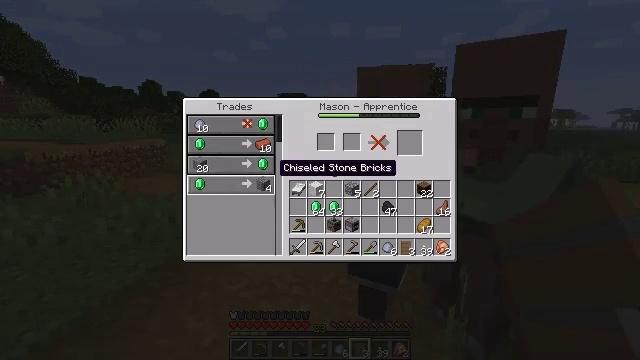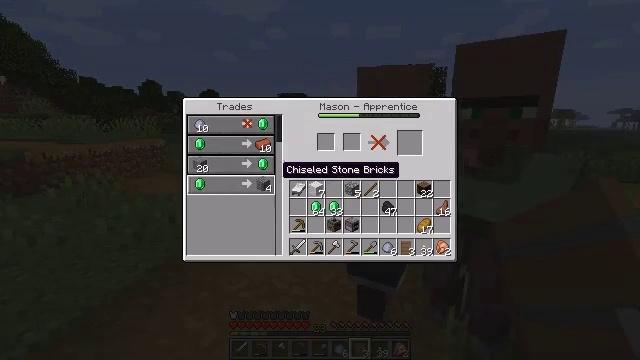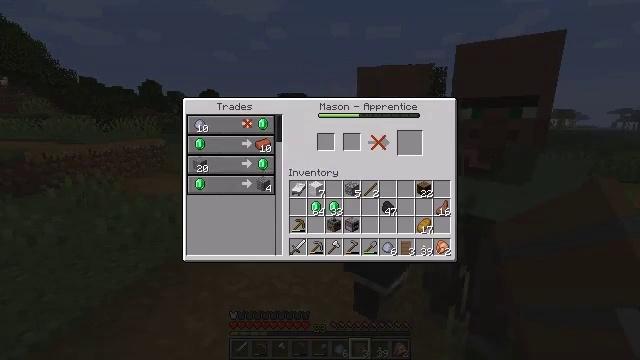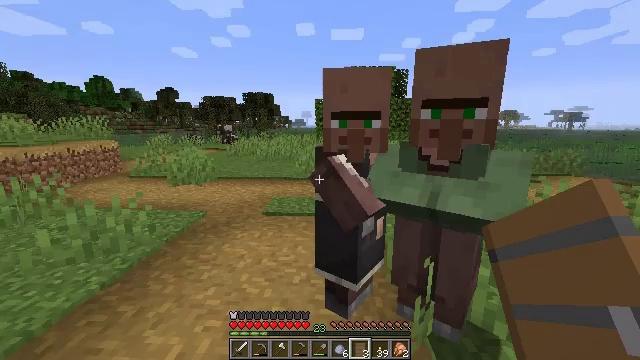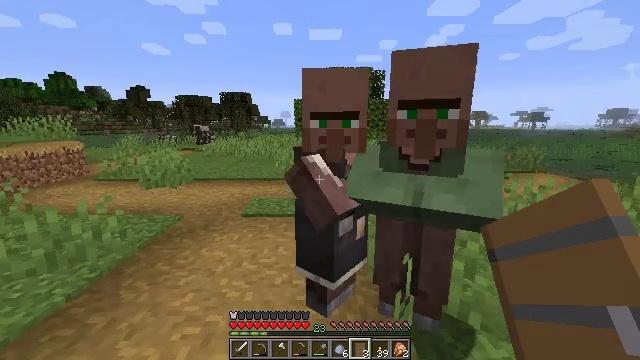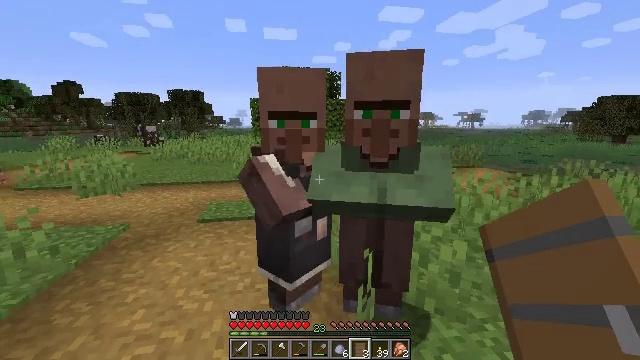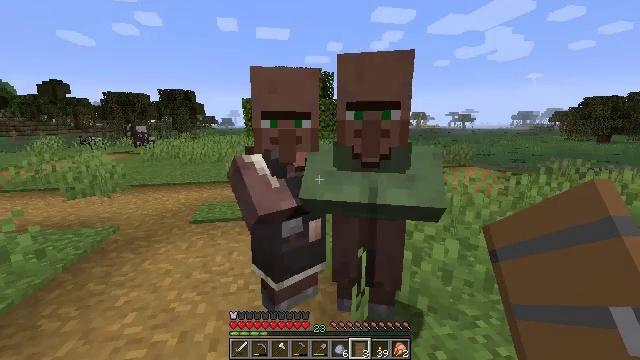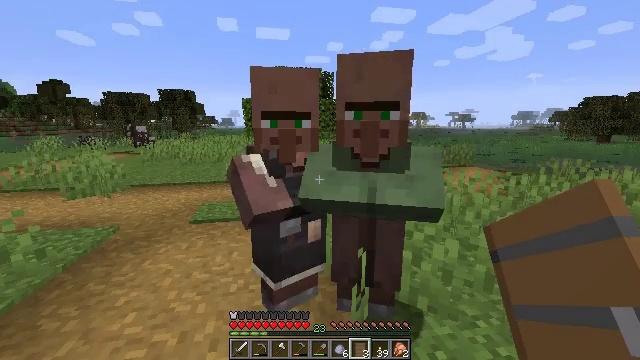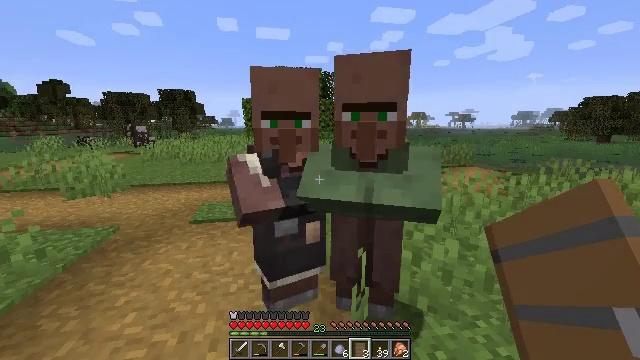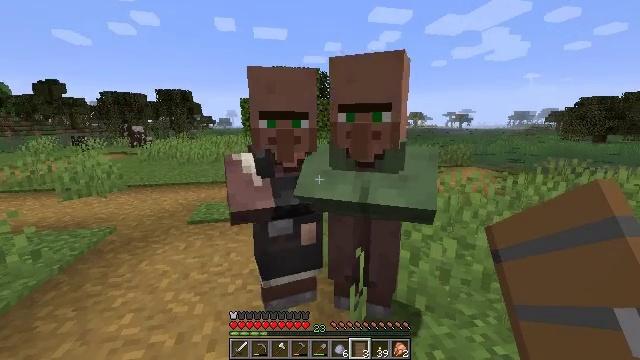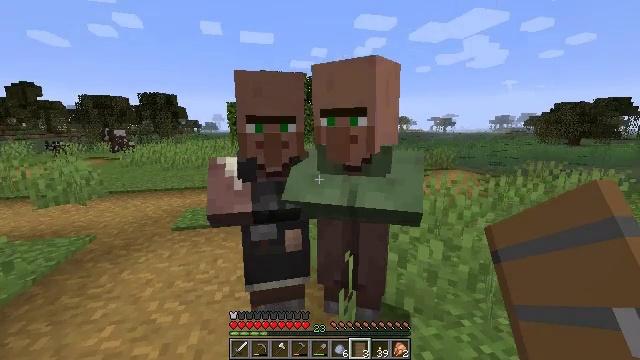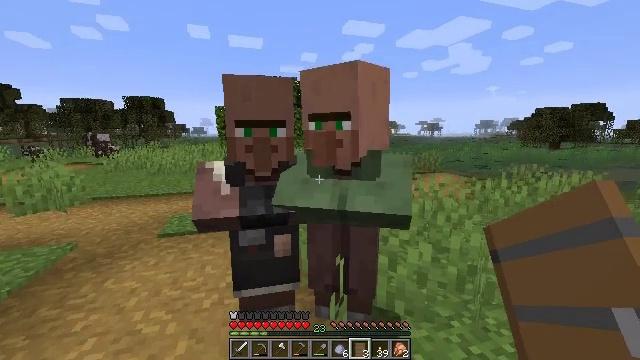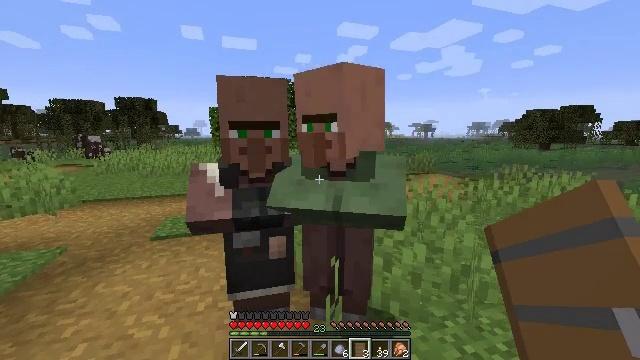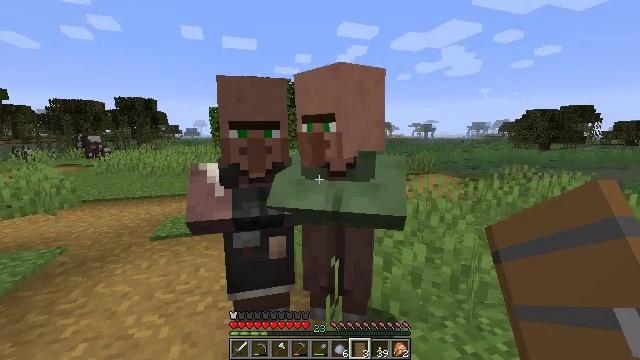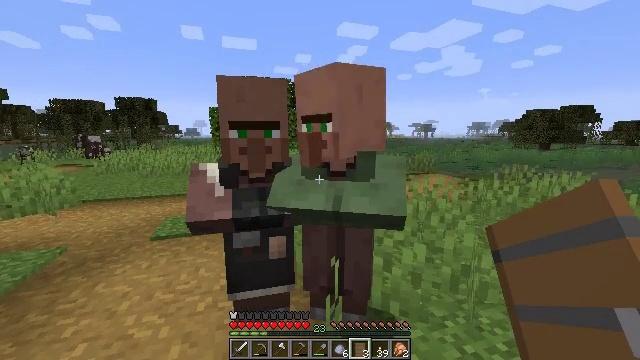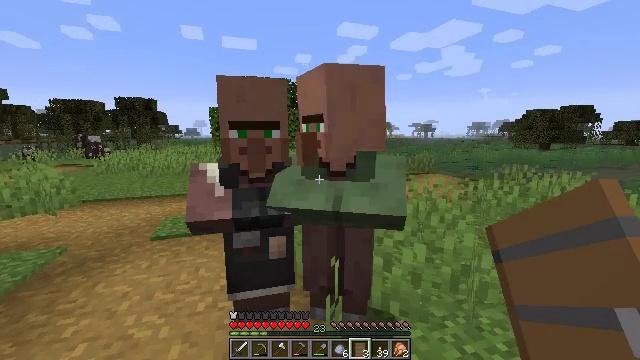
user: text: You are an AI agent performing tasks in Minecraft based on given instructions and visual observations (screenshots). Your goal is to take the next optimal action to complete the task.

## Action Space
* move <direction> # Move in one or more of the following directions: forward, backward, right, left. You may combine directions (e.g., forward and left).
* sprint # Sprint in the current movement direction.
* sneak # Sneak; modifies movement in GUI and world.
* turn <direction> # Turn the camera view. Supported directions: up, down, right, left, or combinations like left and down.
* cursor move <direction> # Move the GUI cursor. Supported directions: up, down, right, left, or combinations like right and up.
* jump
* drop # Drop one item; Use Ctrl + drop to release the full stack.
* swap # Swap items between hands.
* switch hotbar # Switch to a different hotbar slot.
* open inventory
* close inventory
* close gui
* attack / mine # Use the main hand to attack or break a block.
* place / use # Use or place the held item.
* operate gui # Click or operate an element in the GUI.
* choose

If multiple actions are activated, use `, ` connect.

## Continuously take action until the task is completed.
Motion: motion action
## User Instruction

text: Break the brewing stand to collect it.
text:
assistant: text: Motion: no_op
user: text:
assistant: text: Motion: cursor move right
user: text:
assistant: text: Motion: cursor move right
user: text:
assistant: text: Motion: turn right
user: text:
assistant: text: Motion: turn right
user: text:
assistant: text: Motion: turn right
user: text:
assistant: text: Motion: no_op
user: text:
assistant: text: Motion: no_op
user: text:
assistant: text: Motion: no_op
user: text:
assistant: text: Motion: turn right
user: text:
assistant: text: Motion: turn right
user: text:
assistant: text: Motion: turn right
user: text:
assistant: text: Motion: no_op
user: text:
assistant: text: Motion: no_op
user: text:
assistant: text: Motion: no_op
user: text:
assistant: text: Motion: no_op
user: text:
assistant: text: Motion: no_op
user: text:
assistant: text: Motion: no_op
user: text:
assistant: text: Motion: turn right
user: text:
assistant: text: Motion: use / place
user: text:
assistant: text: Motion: use / place
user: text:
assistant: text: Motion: use / place
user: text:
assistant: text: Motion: use / place
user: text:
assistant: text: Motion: no_op
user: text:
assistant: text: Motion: no_op
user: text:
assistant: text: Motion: no_op
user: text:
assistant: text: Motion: no_op
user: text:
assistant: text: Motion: no_op
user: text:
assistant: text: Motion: turn right
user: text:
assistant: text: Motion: turn right